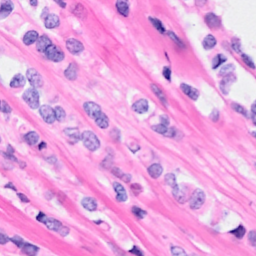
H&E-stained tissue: Breast